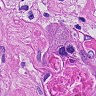
Metastatic tissue present: yes